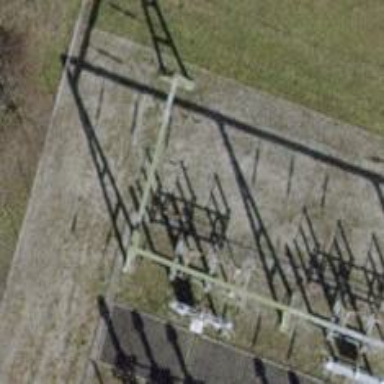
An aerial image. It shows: Power line in the image.